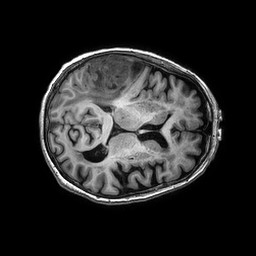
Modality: T1w
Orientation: axial
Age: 72
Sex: female
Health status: ill
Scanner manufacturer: philips
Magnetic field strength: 3 T
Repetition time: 0.006584 s
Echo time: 0.002976 s